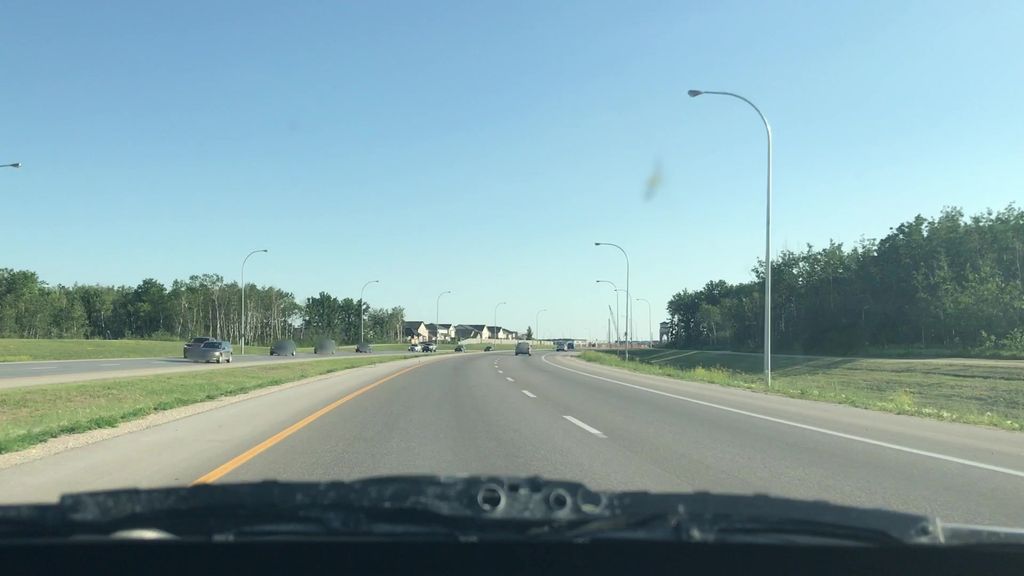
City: winnipeg